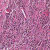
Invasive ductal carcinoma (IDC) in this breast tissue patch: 0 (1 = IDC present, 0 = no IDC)